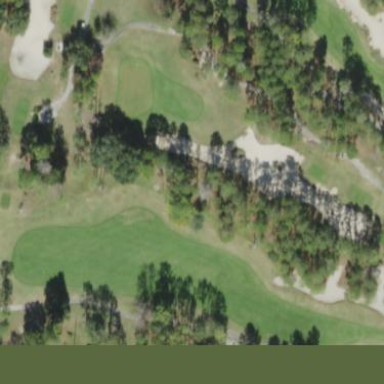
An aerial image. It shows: Golf bunker filled with natural sand.